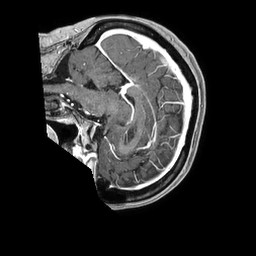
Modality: T1w
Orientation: sagittal
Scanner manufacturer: philips
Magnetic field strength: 1.5 T
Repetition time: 0.007515 s
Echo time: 0.003414 s